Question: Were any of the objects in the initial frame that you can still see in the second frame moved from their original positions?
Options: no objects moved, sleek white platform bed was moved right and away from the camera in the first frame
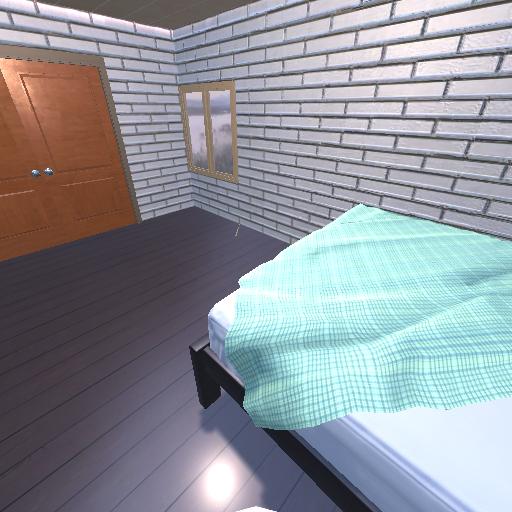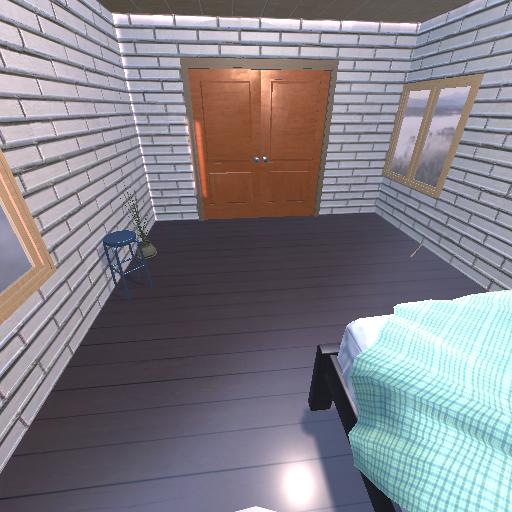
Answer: no objects moved